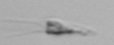
Label: Calciopappus